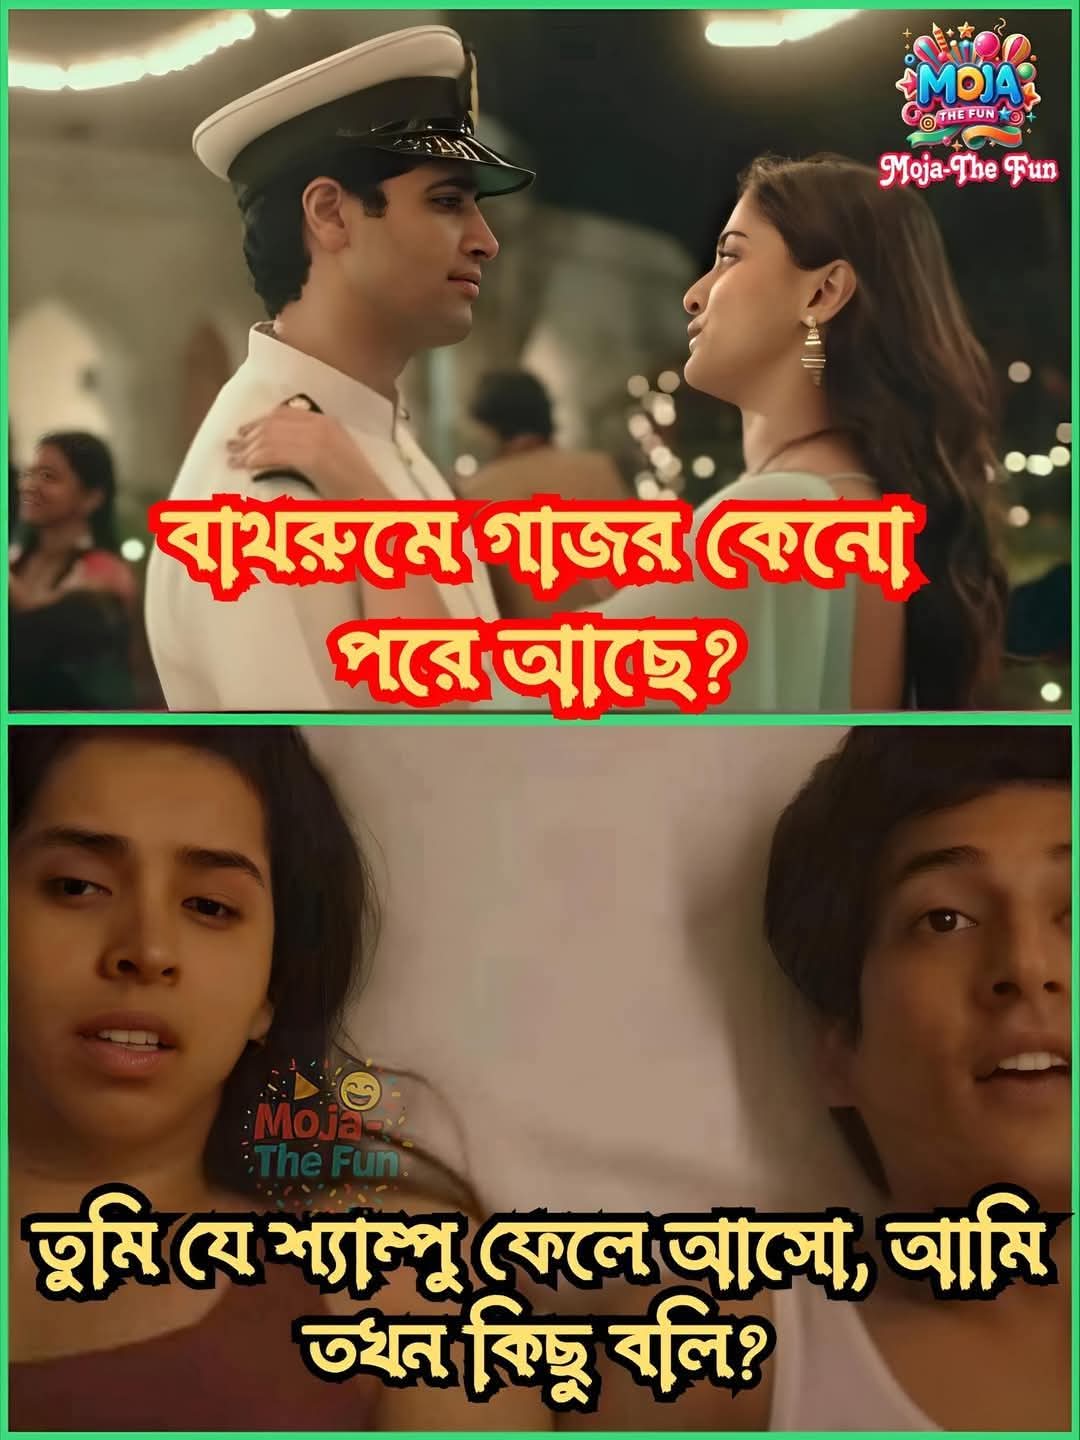
Text: বাথরুমে গাজর কেনো পরে আছে?
তুমি যে শ্যাম্পু ফেলে আসো, আমি তখন কিছু বলি?
Label: Non Hate